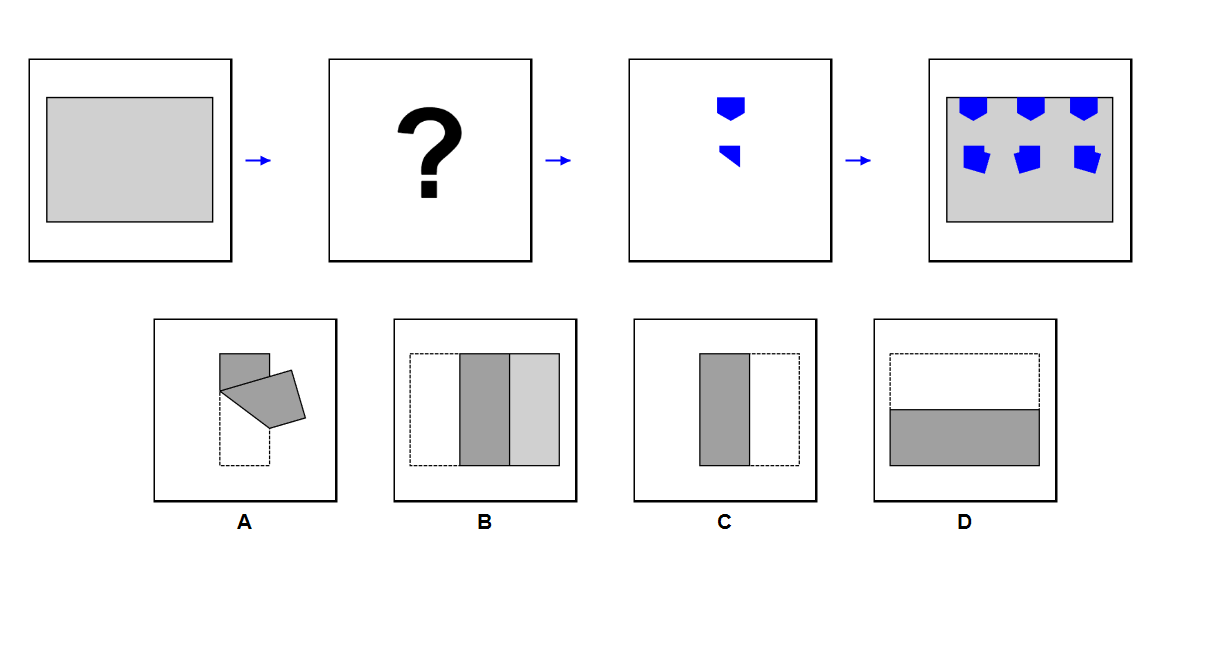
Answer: D